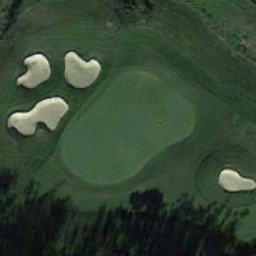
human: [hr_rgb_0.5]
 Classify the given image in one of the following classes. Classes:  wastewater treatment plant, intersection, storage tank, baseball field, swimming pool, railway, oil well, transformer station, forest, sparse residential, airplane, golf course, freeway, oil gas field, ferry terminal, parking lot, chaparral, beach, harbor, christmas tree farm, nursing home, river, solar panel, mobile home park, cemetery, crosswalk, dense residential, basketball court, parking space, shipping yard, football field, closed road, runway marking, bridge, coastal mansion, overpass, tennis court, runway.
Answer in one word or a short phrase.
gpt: golf course